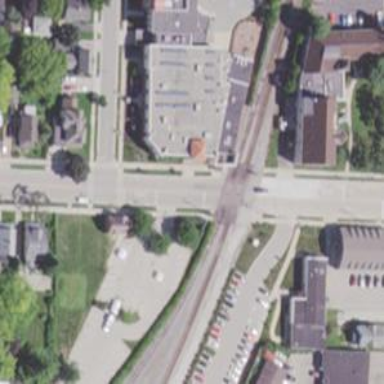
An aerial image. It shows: Railway crossing.